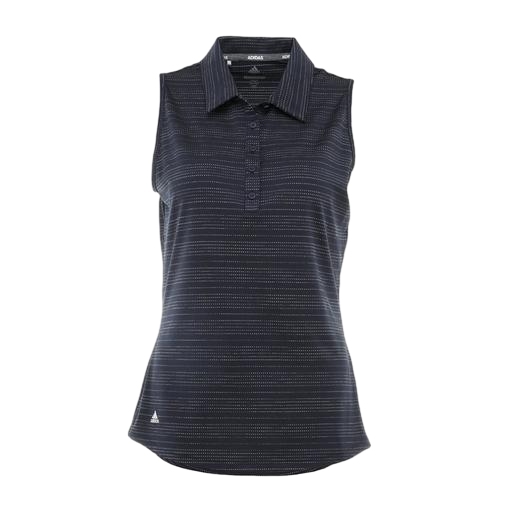
sleeveless polo, sleeveless polo shirt, sleeveless shirt, white background